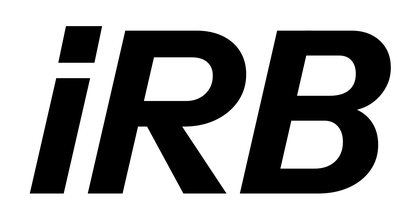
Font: InstrumentSans-Italic_Bold_Italic